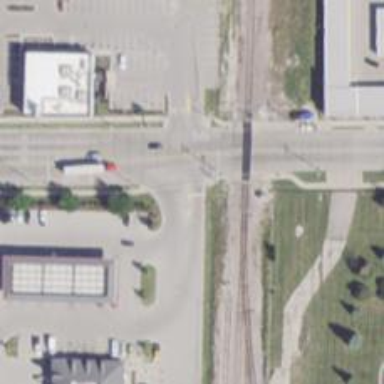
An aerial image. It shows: Crossing for the railway.